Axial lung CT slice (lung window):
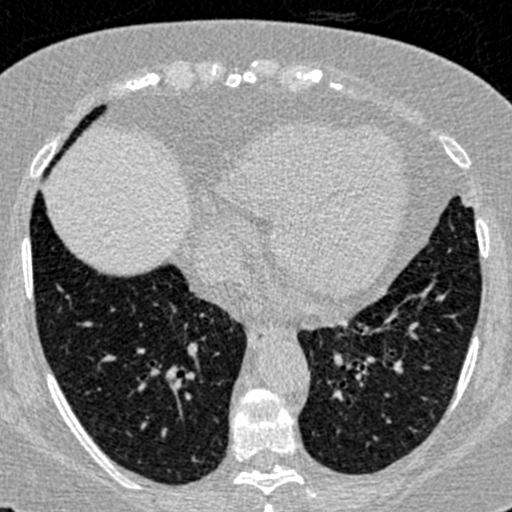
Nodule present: no